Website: lowes
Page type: order-returns
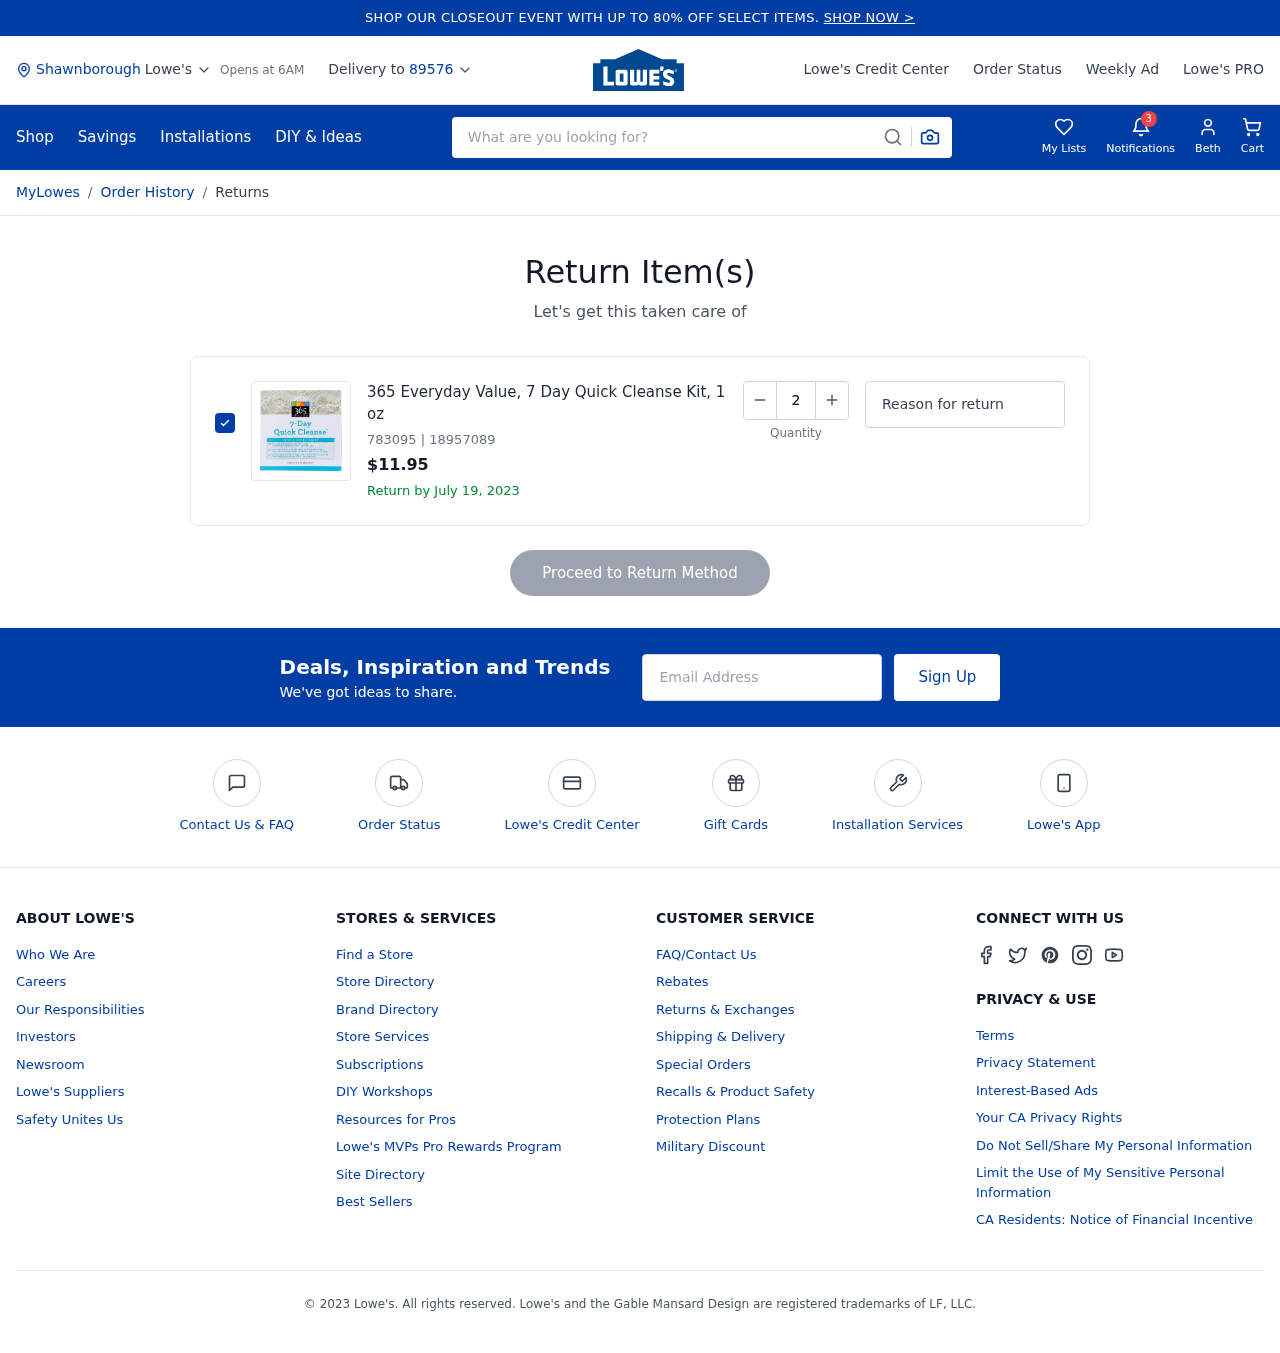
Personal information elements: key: PII_CITY
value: Shawnborough
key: PII_FIRSTNAME
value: Beth
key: PII_POSTCODE
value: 89576
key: PII_EMAIL
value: balvarez@hotmail.com
Product elements: key: PRODUCT1_NAME
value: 365 Everyday Value, 7 Day Quick Cleanse Kit, 1 oz
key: PRODUCT1_PRICE
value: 11.95
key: PRODUCT1_ITEM_NUMBER
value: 783095
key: PRODUCT1_MODEL_NUMBER
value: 18957089
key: PRODUCT1_QUANTITY
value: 2
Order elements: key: ORDER_RETURN_BY_DATE
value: July 19, 2023